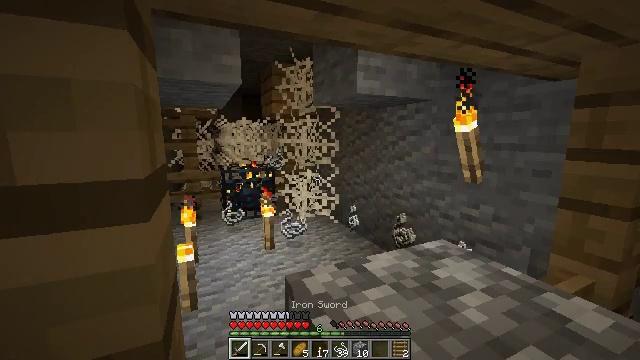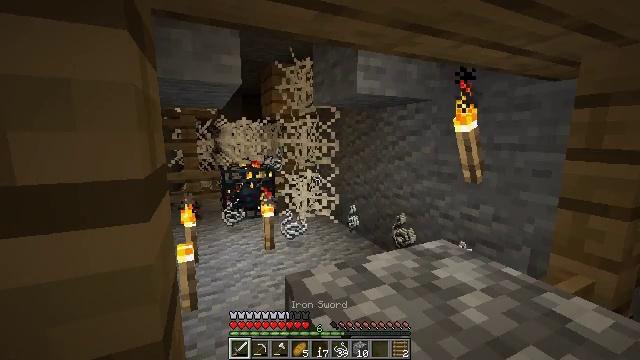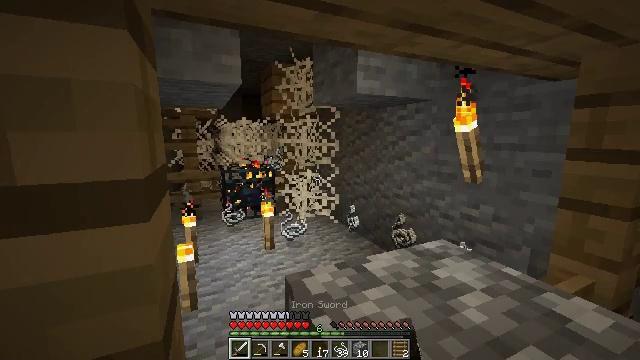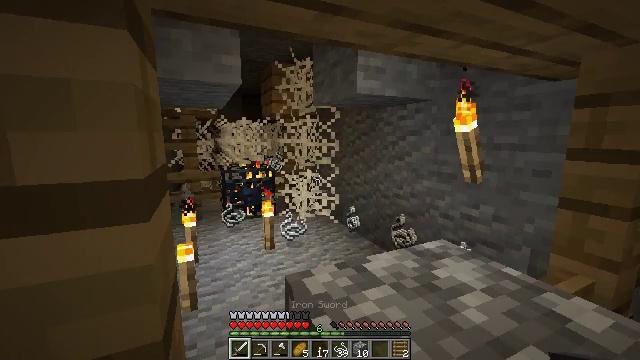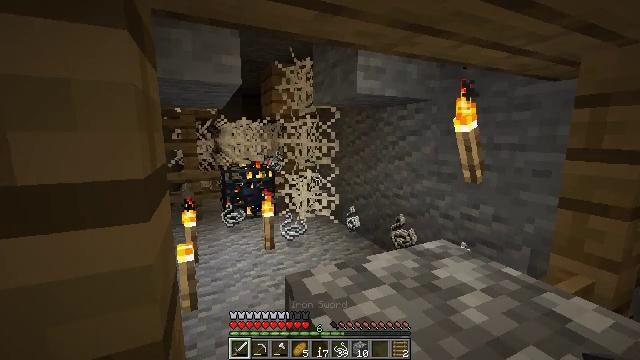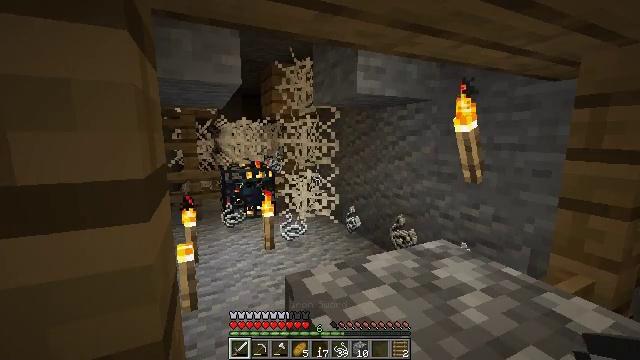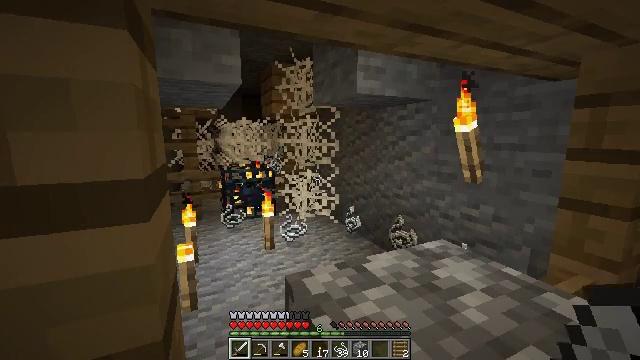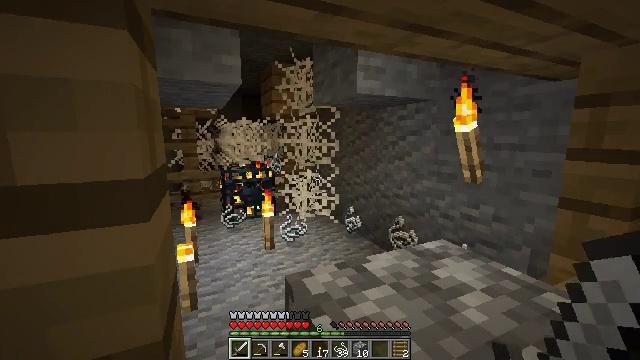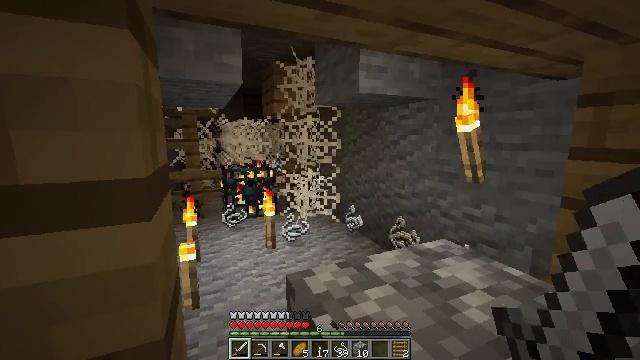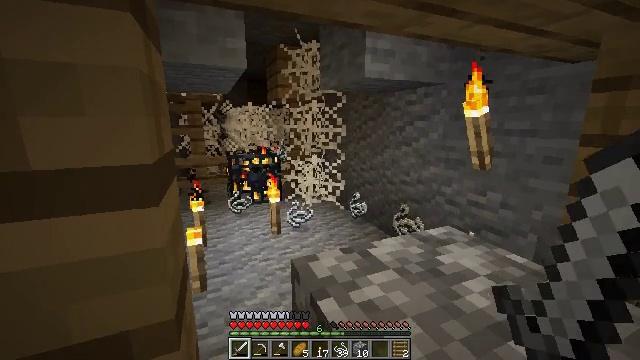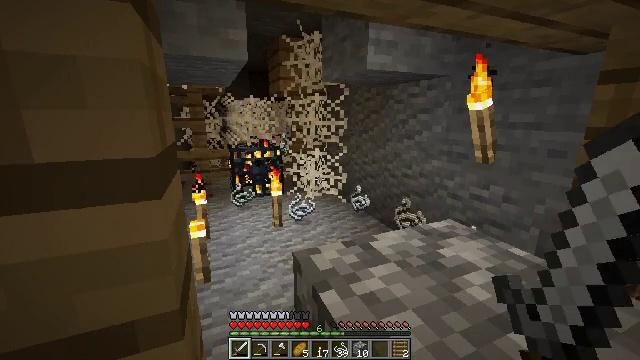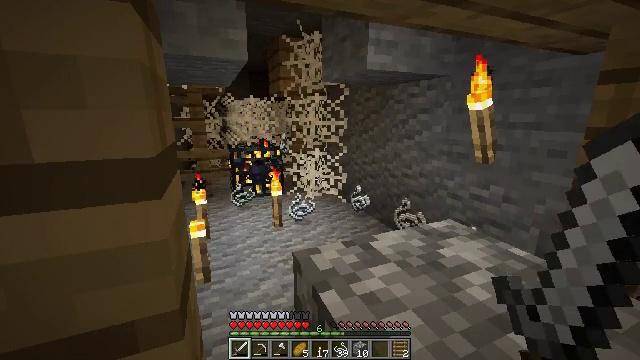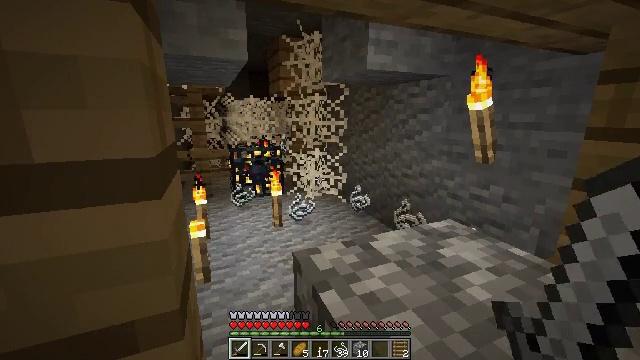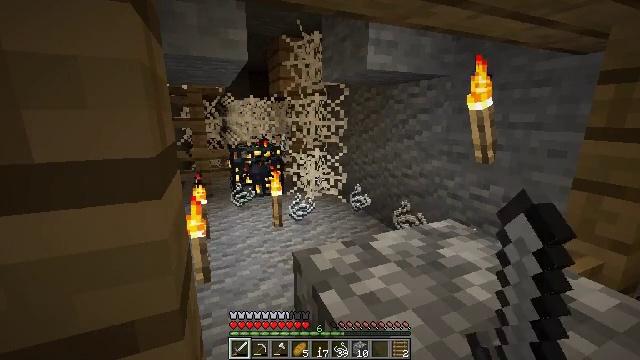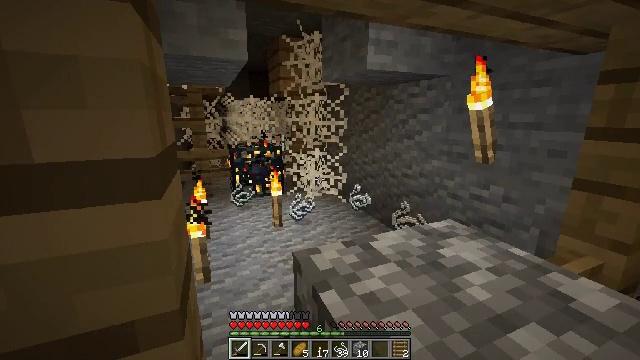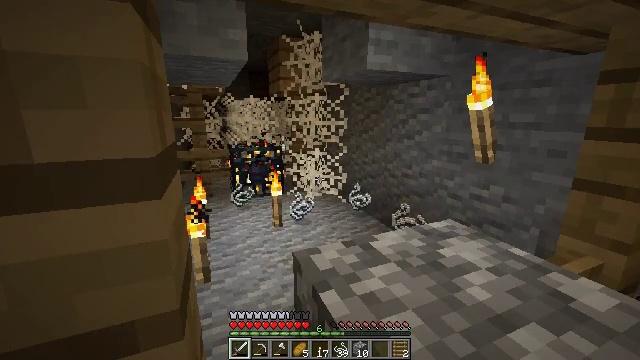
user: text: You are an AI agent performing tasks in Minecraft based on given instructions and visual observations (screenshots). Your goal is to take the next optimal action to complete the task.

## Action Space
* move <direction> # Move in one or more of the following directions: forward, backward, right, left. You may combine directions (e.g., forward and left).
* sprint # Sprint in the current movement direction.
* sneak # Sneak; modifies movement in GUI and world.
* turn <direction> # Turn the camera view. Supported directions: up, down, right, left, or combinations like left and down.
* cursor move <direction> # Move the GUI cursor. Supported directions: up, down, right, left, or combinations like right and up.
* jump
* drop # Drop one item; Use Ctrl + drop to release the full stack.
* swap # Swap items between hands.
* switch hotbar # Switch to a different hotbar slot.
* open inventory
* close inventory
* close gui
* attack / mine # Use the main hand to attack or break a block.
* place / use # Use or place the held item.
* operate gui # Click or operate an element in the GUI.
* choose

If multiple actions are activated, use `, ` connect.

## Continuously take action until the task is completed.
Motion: motion action
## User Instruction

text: Collect cobweb using shears for string.
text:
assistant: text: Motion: attack / mine
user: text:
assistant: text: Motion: attack / mine
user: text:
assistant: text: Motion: attack / mine
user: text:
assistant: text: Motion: attack / mine
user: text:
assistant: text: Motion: attack / mine
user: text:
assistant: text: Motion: attack / mine
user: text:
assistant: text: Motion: attack / mine
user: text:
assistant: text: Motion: attack / mine
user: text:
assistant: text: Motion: turn left and down
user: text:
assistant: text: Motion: turn down
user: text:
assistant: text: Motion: no_op
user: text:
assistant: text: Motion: attack / mine
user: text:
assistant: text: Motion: attack / mine
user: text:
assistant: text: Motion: attack / mine
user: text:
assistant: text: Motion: attack / mine
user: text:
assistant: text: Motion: attack / mine
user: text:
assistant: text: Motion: attack / mine
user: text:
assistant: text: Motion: attack / mine
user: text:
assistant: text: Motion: no_op
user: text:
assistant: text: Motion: no_op
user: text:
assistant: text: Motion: move right
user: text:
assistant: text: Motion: move forward and move right
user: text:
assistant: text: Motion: move forward and move right
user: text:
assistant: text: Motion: move forward and move right
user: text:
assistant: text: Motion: move forward and move right
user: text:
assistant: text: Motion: move forward and move right
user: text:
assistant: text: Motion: move forward and move right
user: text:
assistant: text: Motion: move forward and move right
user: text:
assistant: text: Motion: move forward
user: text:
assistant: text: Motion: move forward, turn left and down